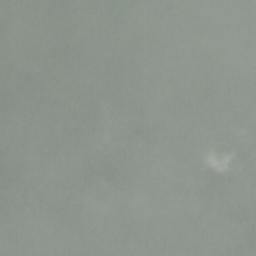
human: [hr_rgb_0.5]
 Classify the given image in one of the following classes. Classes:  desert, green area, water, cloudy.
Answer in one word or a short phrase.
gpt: cloudy